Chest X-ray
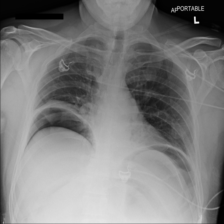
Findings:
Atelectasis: positive
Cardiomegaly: negative
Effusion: negative
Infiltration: negative
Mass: negative
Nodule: negative
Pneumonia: negative
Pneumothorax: negative
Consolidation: negative
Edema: negative
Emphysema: negative
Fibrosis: negative
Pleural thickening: negative
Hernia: negative